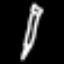
Label: pencil